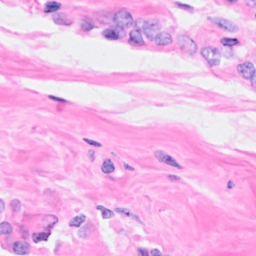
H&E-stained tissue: Breast